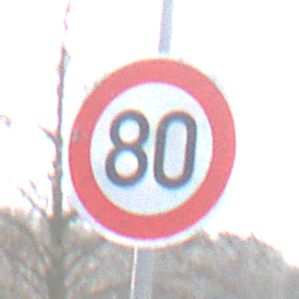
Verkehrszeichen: Geschwindigkeit80
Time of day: MorningAfternoon
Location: Outdoor (Nature)
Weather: PartlyCloudy
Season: NotSpecified
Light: Natural